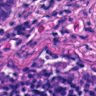
Metastatic tissue present: yes